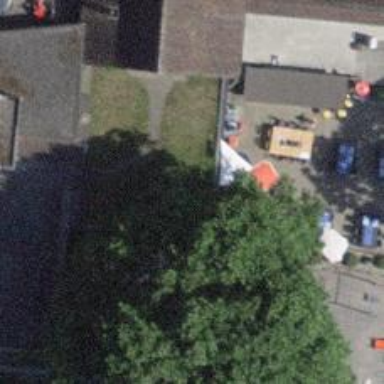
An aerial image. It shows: Café.